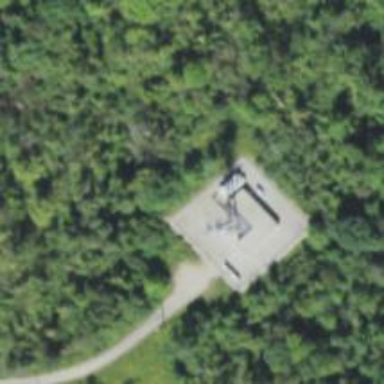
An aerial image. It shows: Communication mast tower.